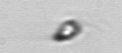
Label: Pyramimonas